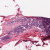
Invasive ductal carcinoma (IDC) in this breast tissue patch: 0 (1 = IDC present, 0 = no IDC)